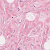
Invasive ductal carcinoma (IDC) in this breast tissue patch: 0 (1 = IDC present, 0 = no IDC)